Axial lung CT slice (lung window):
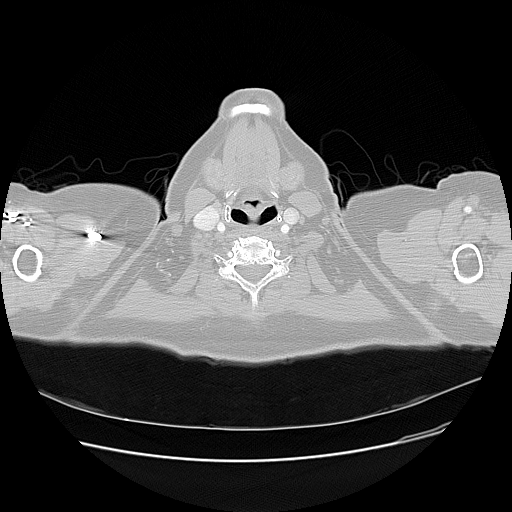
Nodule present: no